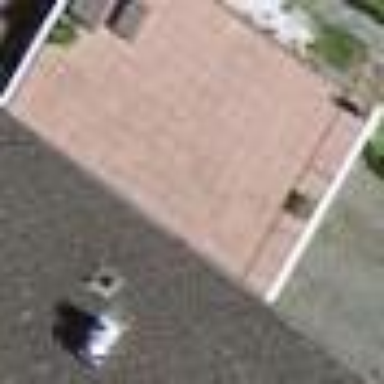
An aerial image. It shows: Garage.